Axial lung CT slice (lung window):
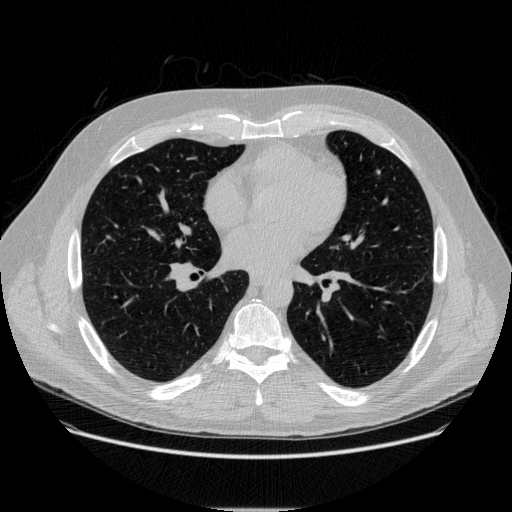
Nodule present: no